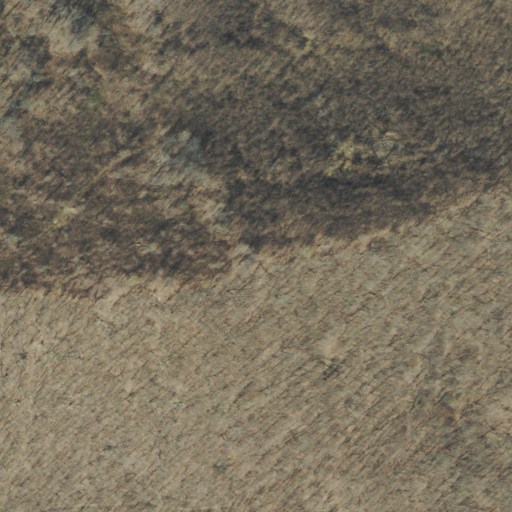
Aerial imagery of mountain in Tennessee named Salting Knob containing deciduous forest, evergreen forest, and shrub